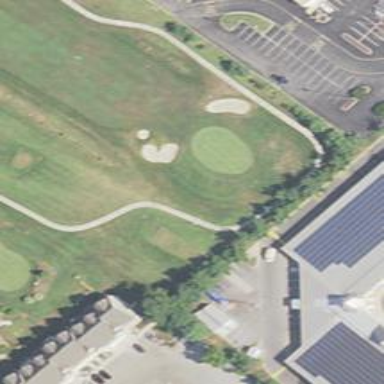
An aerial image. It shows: Service road designated as golf cart path.